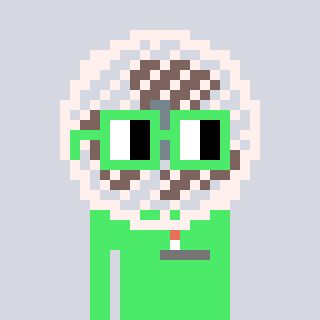
a pixel art character with square light green glasses, a fan-shaped head and a teal-colored body on a cool background